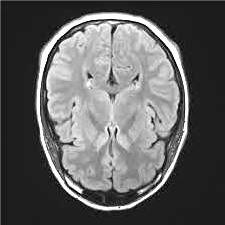
Label: notumor